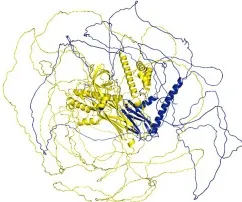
The effects of ALPK3 c.3907_3922delGGCCTCCTGGGGGCCT and c.2200A>T variants on the molecular structure of the protein. (B) Three domains of ALPK3 protein were labeled in red, green and orange individually. SWISS-MODEL presented the crystal structures of the variant's three domains, including two immunoglobulin-like (Ig-like) domains and an alpha-type protein kinase domain according to 6c6m.2.
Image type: pathology (immunostaining)